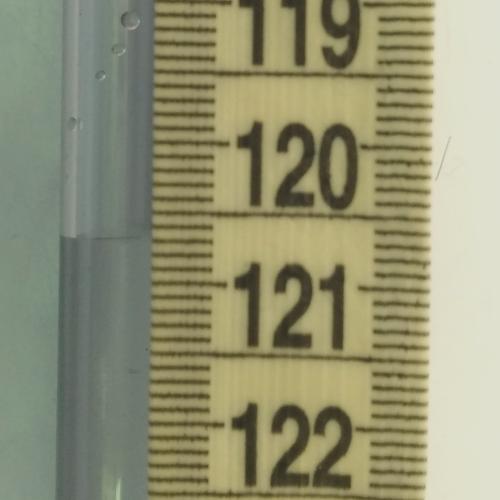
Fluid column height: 120.7 cm